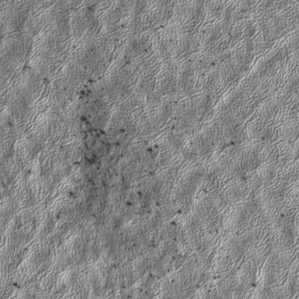
Label: frost